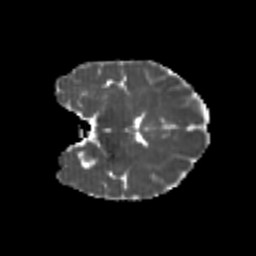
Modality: MD
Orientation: coronal
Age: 21
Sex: female
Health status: healthy
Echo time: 0.074 s